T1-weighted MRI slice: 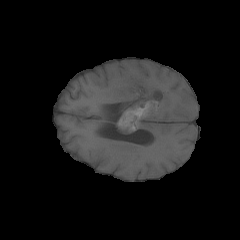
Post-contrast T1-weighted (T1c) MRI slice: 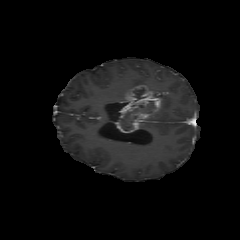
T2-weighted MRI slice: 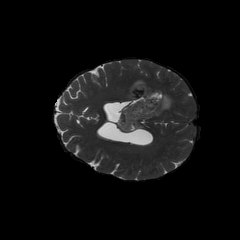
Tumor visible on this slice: yes